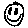
Label: smiley face